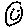
Label: smiley face